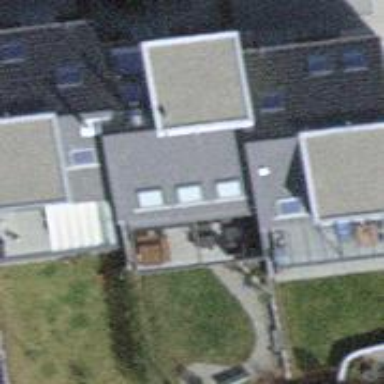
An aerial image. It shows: Simple house.